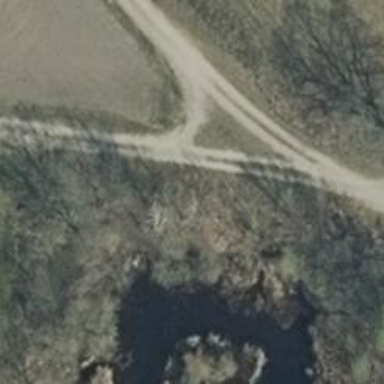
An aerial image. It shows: Gravel track with grade3 tracktype.